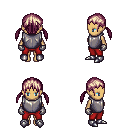
a pixel art fantasy rpg character, female body template, human, tanned skin, steel chest armor, red pants, white blonde twin-tailed hairstyle, metal gloves, metal boots, four views (front, back, left, right), 2x2 character sprite sheet, small pixel art, hard edges, no anti-aliasing